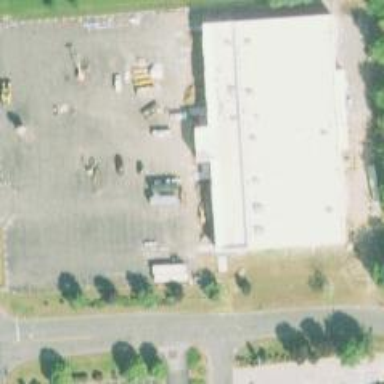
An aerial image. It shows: Building that houses bowling alley.